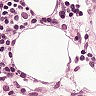
Metastatic tissue present: no